Aerial crown-view tile of a tropical tree (Barro Colorado Island, Panama), acquired 20250414:
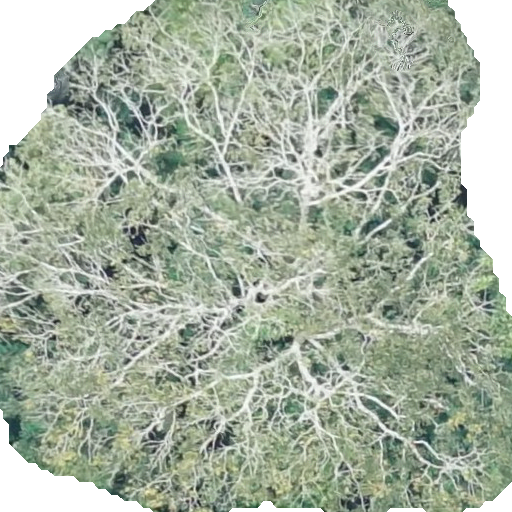
Species: Dipteryx oleifera
GBIF accepted scientific name: Dipteryx oleifera
Crown area: 364.711 m²